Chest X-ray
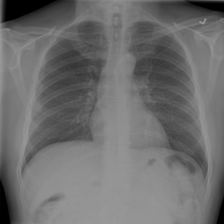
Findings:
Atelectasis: negative
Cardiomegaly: negative
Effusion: negative
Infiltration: negative
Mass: negative
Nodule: negative
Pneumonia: negative
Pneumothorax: negative
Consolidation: negative
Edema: negative
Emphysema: negative
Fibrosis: negative
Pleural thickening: negative
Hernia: negative